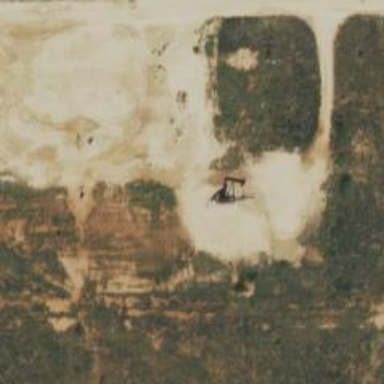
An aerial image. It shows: Petroleum well.